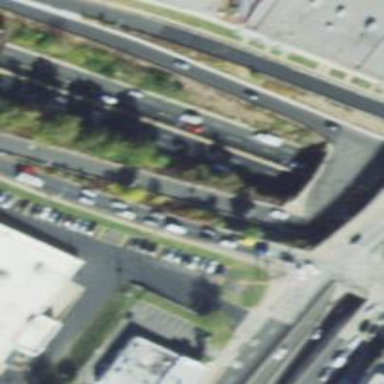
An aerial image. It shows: Urban freeway or expressway.